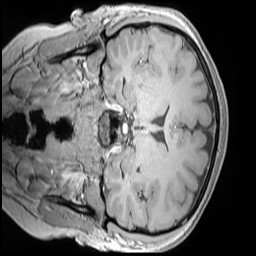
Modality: MP2RAGE
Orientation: coronal
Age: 12
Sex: female
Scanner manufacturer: siemens
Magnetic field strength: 3 T
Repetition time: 4 s
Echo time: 0.00303 s